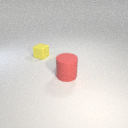
small yellow rubber cube to the left of large red rubber cylinder